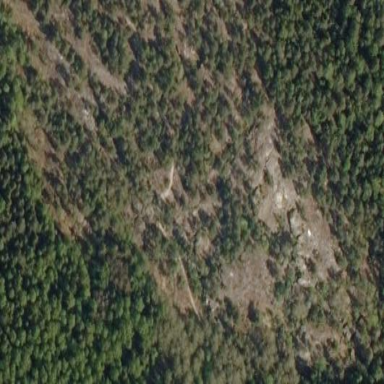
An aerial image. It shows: Landscape of bare rock.